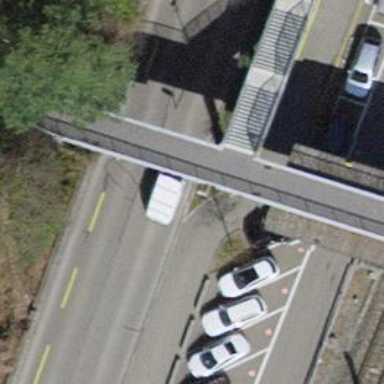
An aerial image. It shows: Bridge with concrete steps.